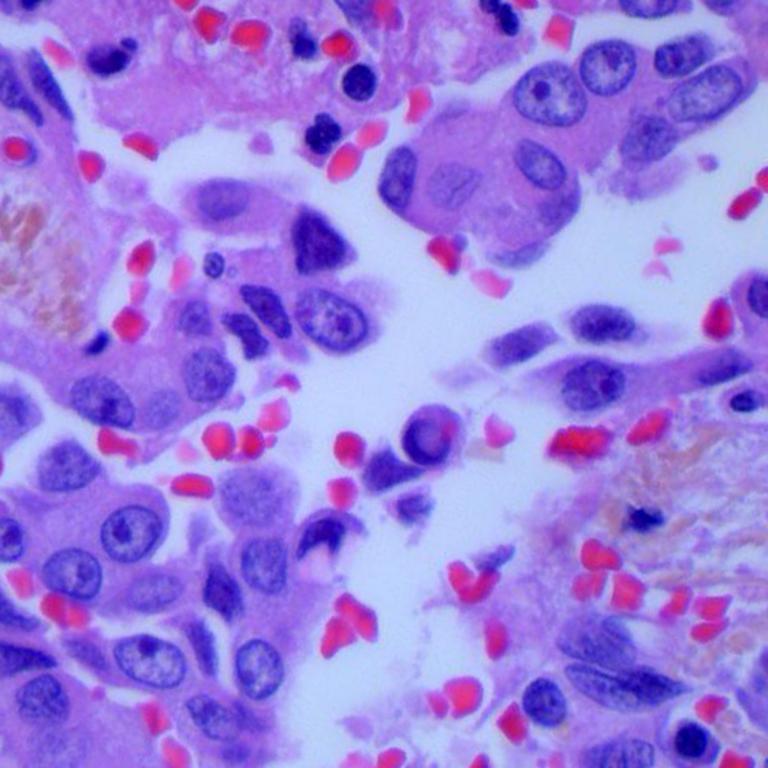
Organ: lung
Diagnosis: adenocarcinomas